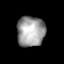
Tissue: lung
Cell type: Epithelial cells
Senescence score: 0.2361
Nuclear area (px): 832
Mean DAPI intensity: 158.569